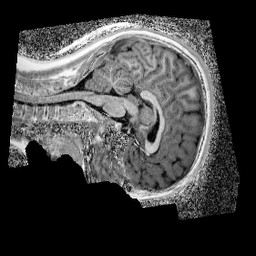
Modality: UNIT1_denoised
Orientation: sagittal
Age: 11
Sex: female
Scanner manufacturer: siemens
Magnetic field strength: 3 T
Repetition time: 4 s
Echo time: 0.00299 s